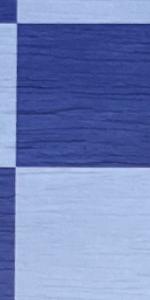
Label: Empty